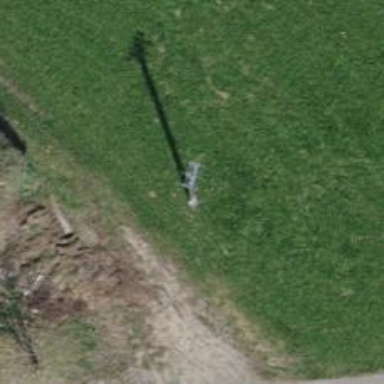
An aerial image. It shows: Power pole.